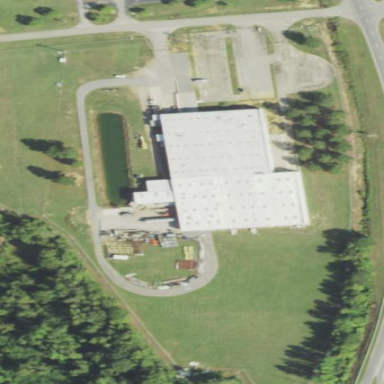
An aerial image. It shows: Industrial building.